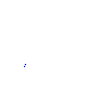
Particle: proton